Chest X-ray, AP view. Patient: 64 years old, sex M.
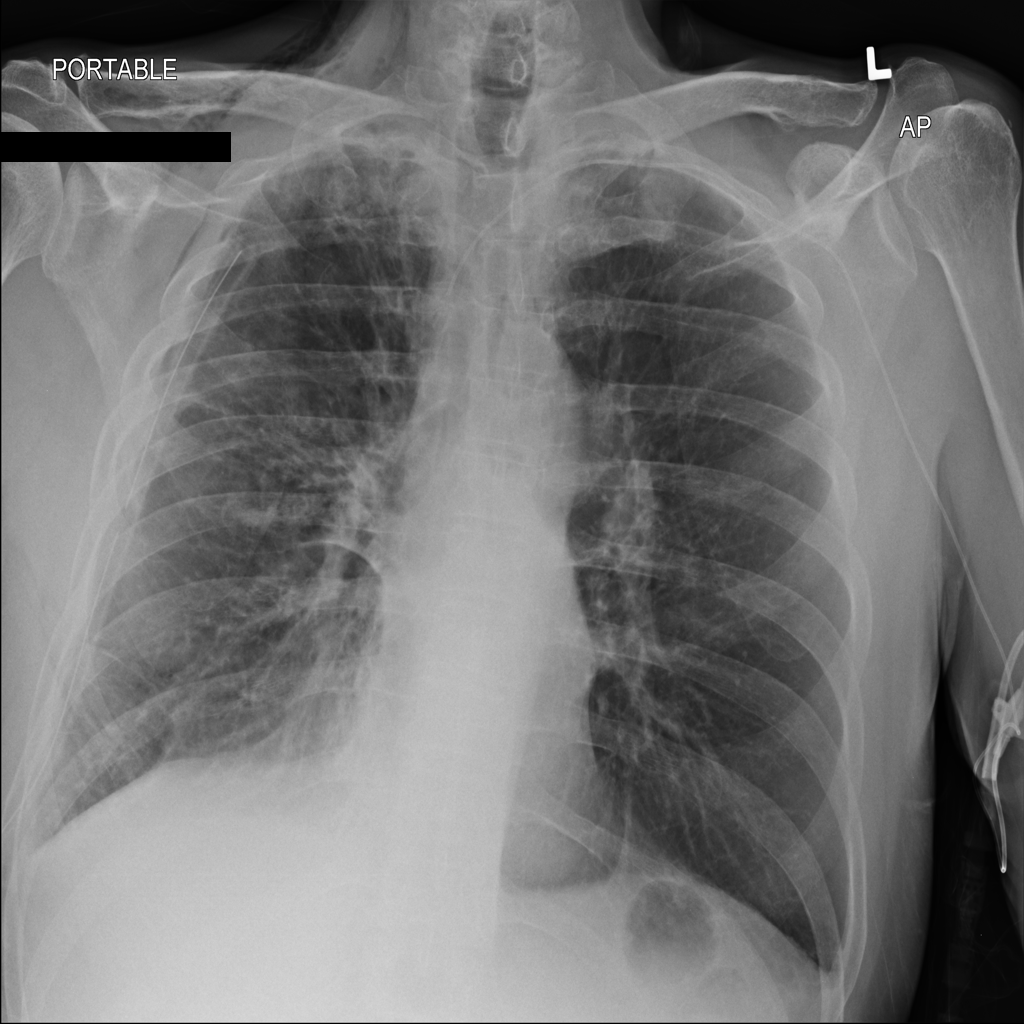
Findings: Emphysema